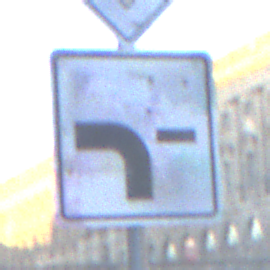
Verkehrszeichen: VerlaufVorfahrtsstrasse6
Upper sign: Vorfahrtsstrasse
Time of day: SunriseSunset
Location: Outdoor (Urban)
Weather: Clear
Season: NotSpecified
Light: Natural